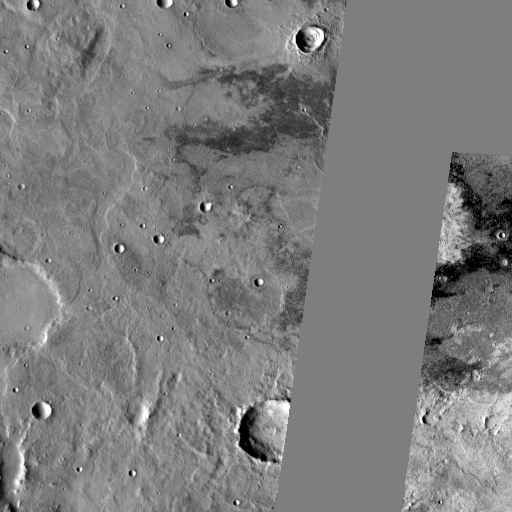
Crater classes present: Background, Other, Layered, Buried, Secondary